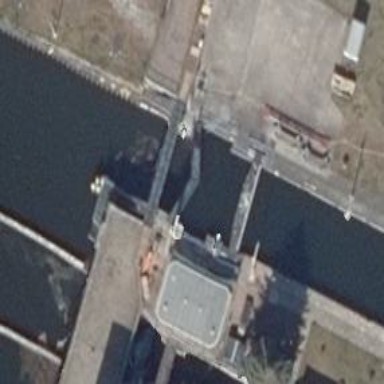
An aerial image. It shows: Canal with lock obstacle.